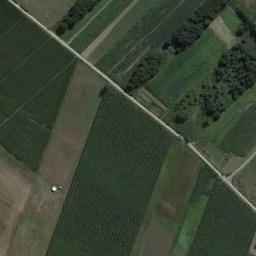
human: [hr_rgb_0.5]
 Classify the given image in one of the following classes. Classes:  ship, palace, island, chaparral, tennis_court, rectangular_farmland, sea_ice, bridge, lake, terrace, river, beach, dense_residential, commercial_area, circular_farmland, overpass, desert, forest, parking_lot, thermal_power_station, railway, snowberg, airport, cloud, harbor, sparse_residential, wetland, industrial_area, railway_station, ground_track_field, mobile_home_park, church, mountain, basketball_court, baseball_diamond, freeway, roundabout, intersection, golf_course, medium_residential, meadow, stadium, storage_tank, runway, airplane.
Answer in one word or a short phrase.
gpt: rectangular_farmland